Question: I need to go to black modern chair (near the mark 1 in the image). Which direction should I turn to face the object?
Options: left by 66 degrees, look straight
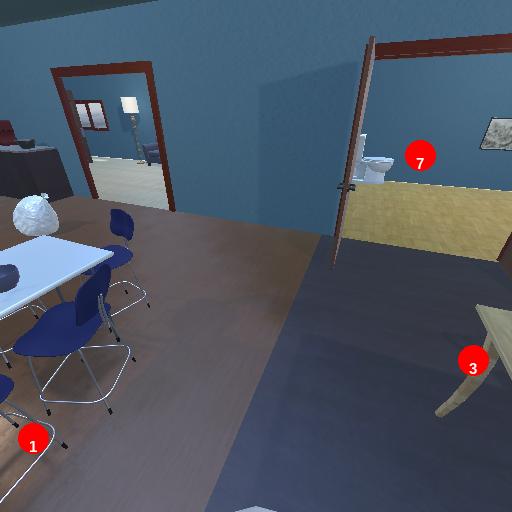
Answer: left by 66 degrees